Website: home-depot
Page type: delivery-shipping
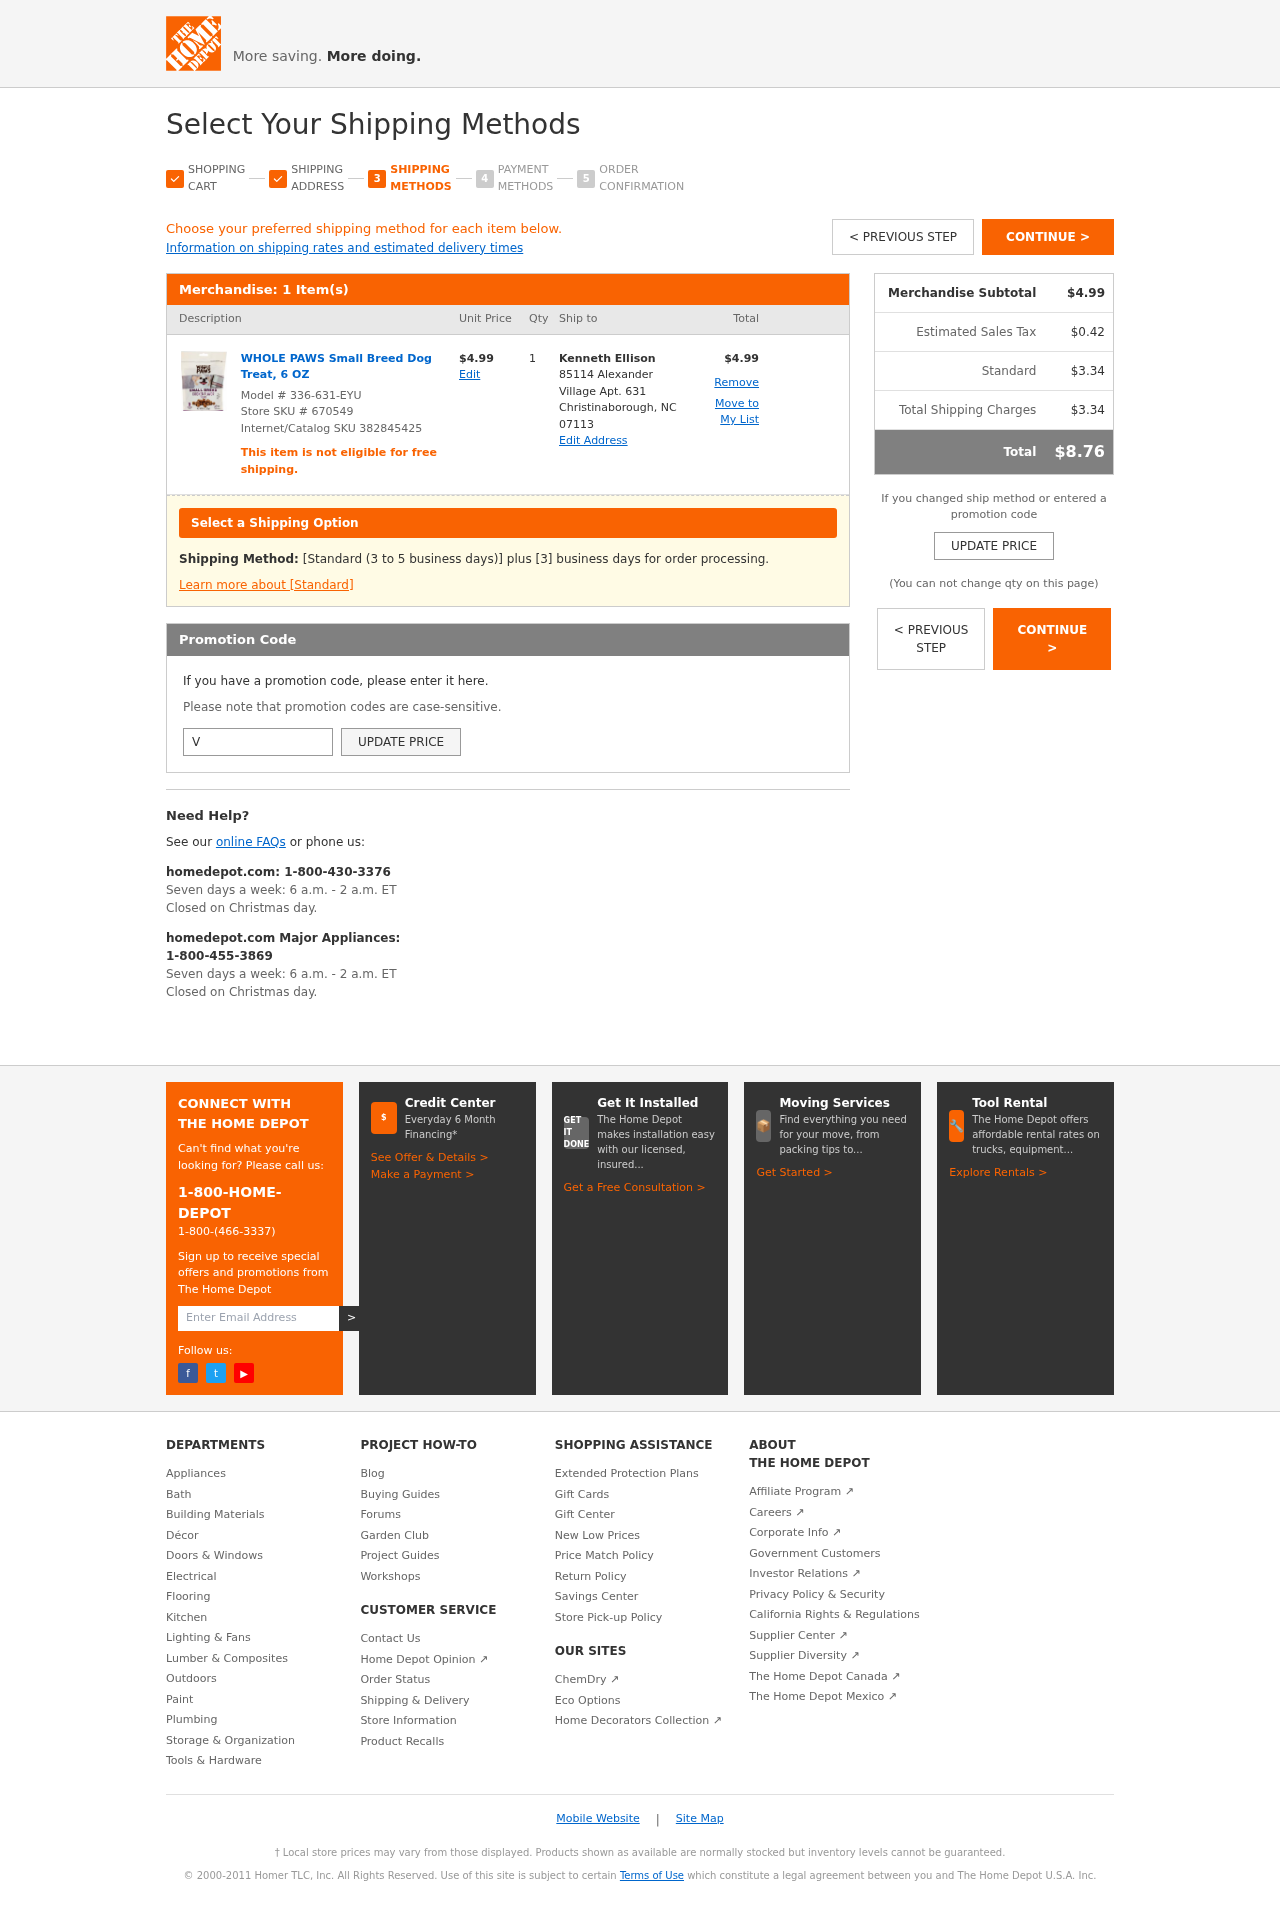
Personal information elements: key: PII_CITY_STATE_ZIP
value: Christinaborough, NC 07113
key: PII_FULLNAME
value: Kenneth Ellison
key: PII_PROMO_CODE
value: VIP5627
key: PII_STREET
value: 85114 Alexander Village Apt. 631
Product elements: key: PRODUCT1_NAME
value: WHOLE PAWS Small Breed Dog Treat, 6 OZ
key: PRODUCT1_PRICE
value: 4.99
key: PRODUCT1_QUANTITY
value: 1
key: PRODUCT_MODEL_NUMBER
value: Model # 336-631-EYU
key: PRODUCT1_LINE_TOTAL
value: $4.99
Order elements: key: ORDER_NUM_ITEMS
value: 1 Item(s)
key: ORDER_SUBTOTAL
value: $4.99
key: ORDER_TAX
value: $0.42
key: ORDER_SHIPPING_COST
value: $3.34
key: ORDER_SHIPPING_TOTAL
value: $3.34
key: ORDER_TOTAL
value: $8.76
Other elements: key: STORE_SKU
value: Store SKU # 670549
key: INTERNET_SKU
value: Internet/Catalog SKU 382845425